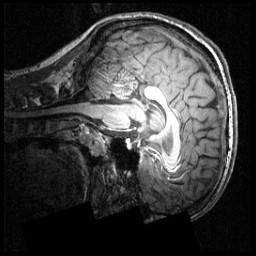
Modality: T1w
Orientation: sagittal
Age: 20
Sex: male
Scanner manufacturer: siemens
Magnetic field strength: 3.951 T
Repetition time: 1.5 s
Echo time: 0.00335 s